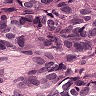
Metastatic tissue present: yes